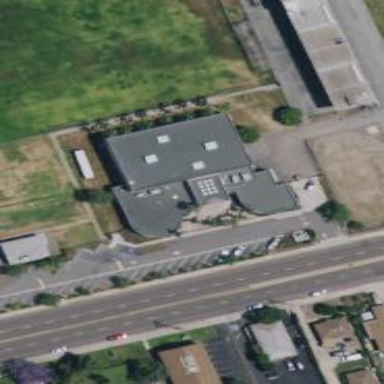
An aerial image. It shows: Community centre building.